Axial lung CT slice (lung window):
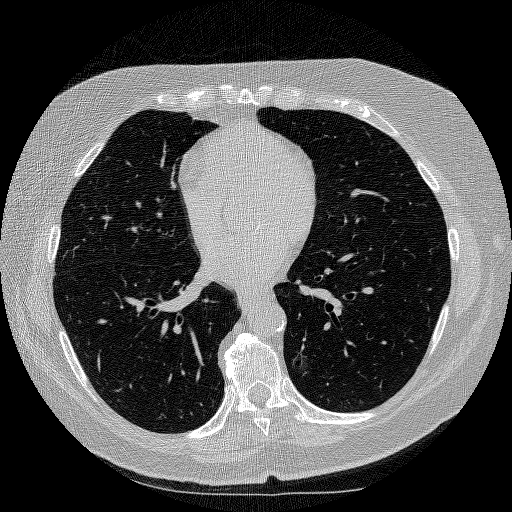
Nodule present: yes
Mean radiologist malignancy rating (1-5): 3.5